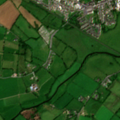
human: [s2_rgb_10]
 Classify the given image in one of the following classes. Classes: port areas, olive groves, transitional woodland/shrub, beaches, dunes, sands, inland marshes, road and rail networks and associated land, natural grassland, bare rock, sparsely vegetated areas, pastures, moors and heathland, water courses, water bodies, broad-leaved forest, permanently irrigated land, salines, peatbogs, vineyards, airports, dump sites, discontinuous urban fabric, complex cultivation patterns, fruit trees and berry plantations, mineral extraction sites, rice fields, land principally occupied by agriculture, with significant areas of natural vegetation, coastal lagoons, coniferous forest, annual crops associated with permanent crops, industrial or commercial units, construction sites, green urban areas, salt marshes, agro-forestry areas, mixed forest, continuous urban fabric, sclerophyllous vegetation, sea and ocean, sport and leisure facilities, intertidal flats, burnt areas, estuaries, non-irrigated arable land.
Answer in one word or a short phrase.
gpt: discontinuous urban fabric, non-irrigated arable land, pastures